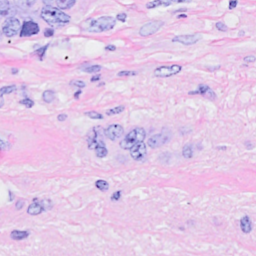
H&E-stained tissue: Breast